Interaction volume radius: 5 \u00c5
Interaction volume height: 45 \u00c5
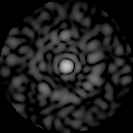
Disorder parameter: 0.8244